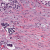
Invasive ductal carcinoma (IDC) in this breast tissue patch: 1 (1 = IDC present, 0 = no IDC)